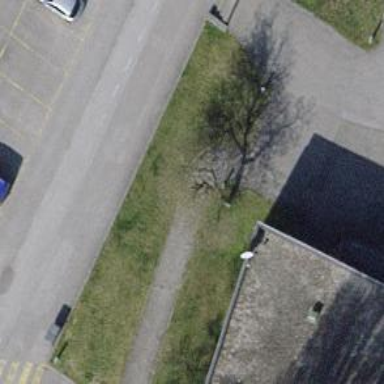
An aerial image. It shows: Asphalt footway.